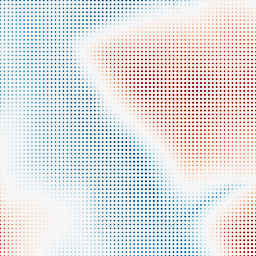
Category: multiscale
Decomposition family: dog
Decomposition parameters: sigma_low: 1
sigma_high: 100
Upsampling method: sinc_blackman
Upsampling parameters: scale: 8
kernel_size: 4
Upsampling scale: 8